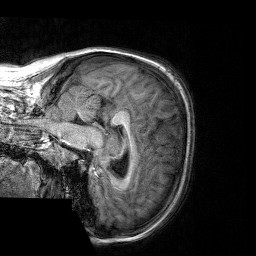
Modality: T1w
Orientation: sagittal
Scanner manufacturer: siemens
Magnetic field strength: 3 T
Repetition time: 2.3 s
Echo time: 0.00226 s